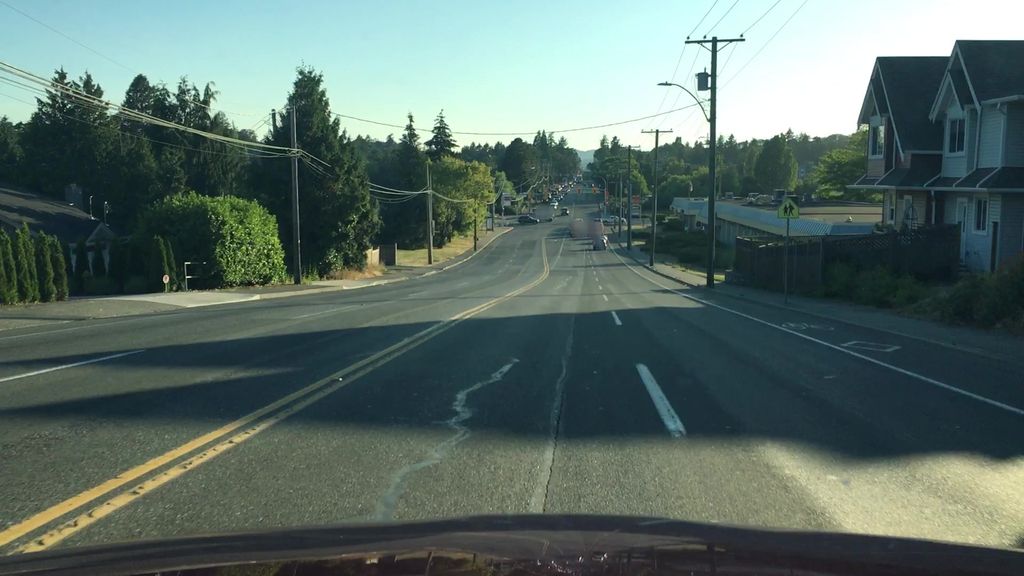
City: victoria